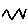
Label: zigzag